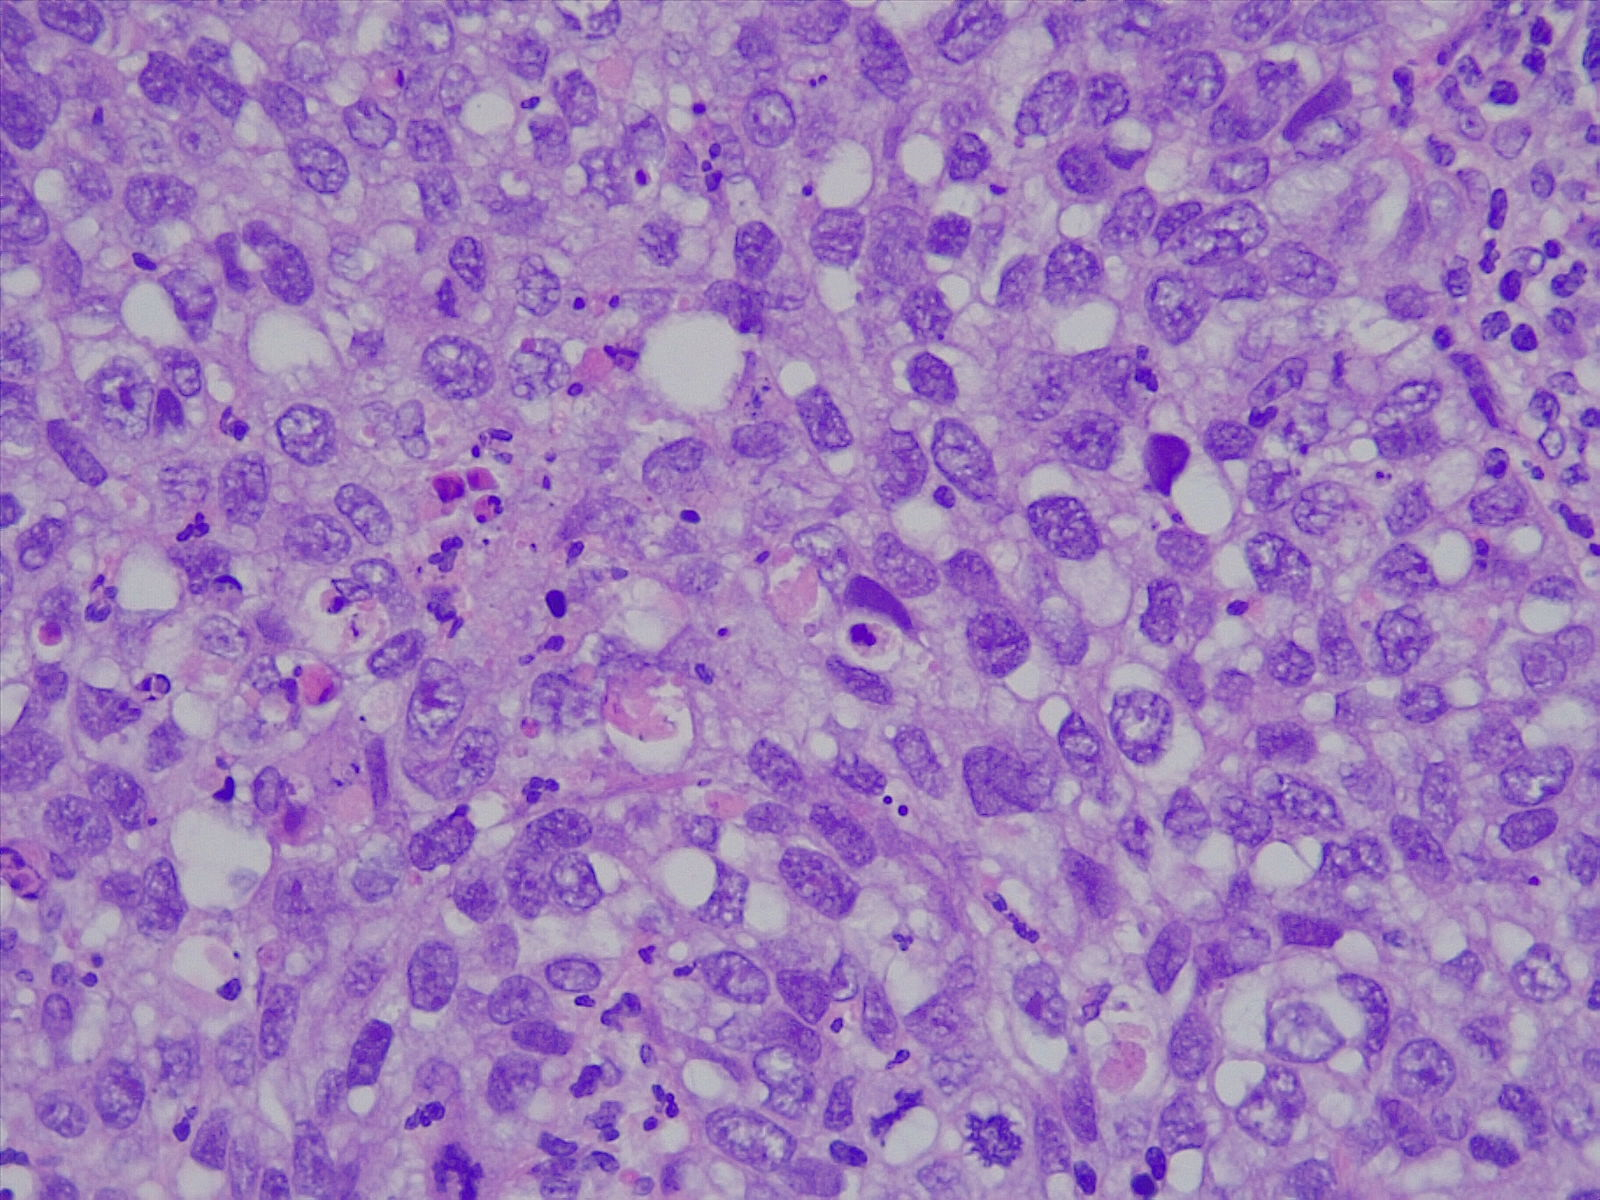
Label: lung squamous cell carcinoma, poorly differentiated